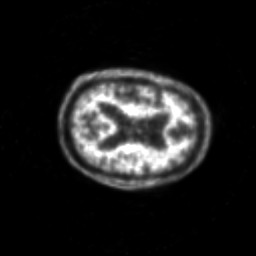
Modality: PET
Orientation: axial
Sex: male
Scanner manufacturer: siemens